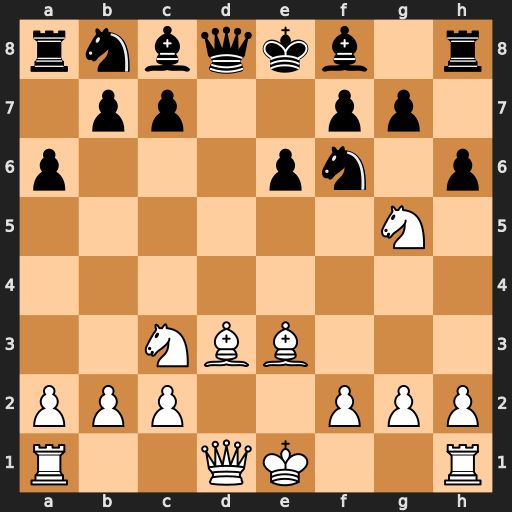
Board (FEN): rnbqkb1r/1pp2pp1/p3pn1p/6N1/8/2NBB3/PPP2PPP/R2QK2R
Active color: w
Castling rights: KQkq
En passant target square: -
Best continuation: Nxf7 Kxf7 Bg6+ Kxg6 Qxd8